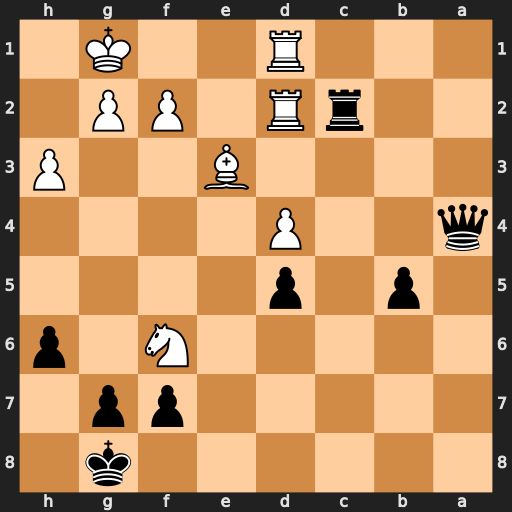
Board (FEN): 6k1/5pp1/5N1p/1p1p4/q2P4/4B2P/2rR1PP1/3R2K1
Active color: b
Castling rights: -
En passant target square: -
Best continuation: gxf6 Rxc2 Qxc2